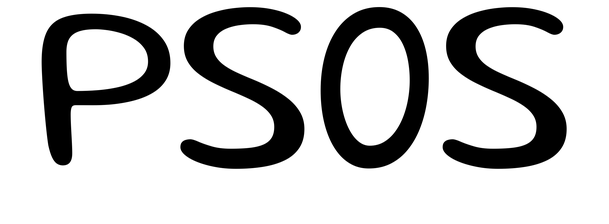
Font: Gluten_Light